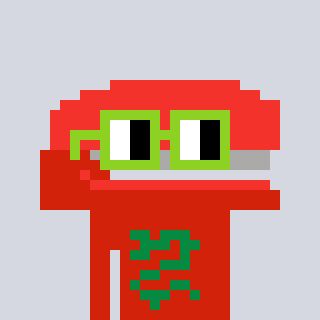
a pixel art character with square light green glasses, a stapler-shaped head and a red-colored body on a cool background